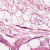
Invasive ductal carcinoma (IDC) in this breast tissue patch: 0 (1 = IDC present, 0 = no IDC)